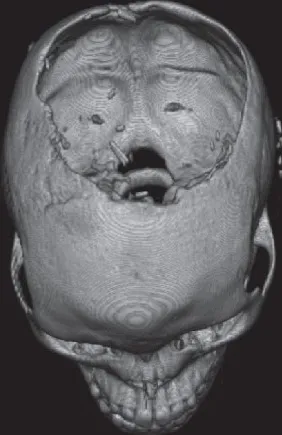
CT scan showing a large cranial bone defect due to erosion by tumour.
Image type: radiology (ct)